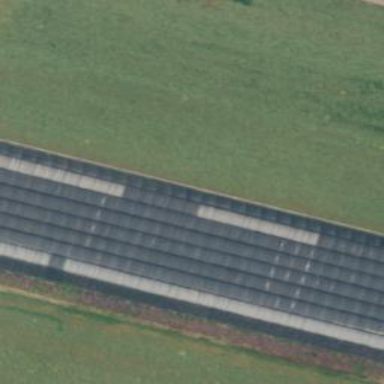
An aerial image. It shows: Greenhouse.